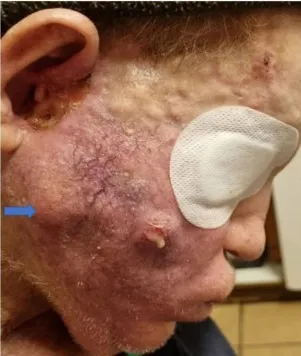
Eye dryness and irritation. Loss of temperature and touch sensations in ophthalmic and mouth regions. Condition 13 months post the mRNA vaccination (B).
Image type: medical_photograph (skin_photograph)